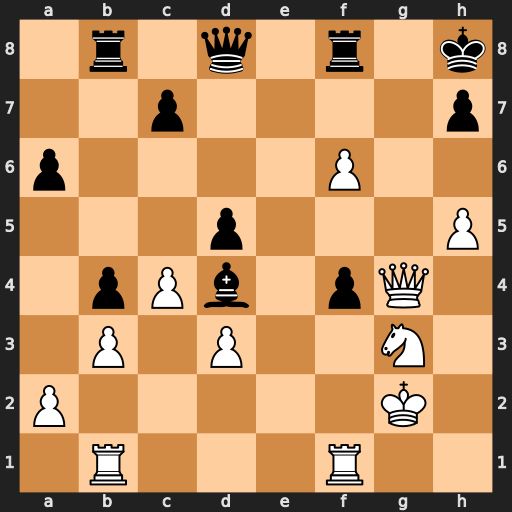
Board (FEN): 1r1q1r1k/2p4p/p4P2/3p3P/1pPb1pQ1/1P1P2N1/P5K1/1R3R2
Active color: w
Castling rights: -
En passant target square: -
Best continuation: Qg7#